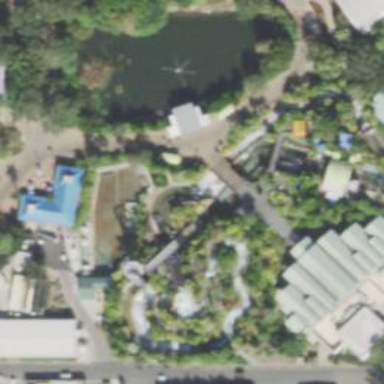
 which is popular attraction for tourists."